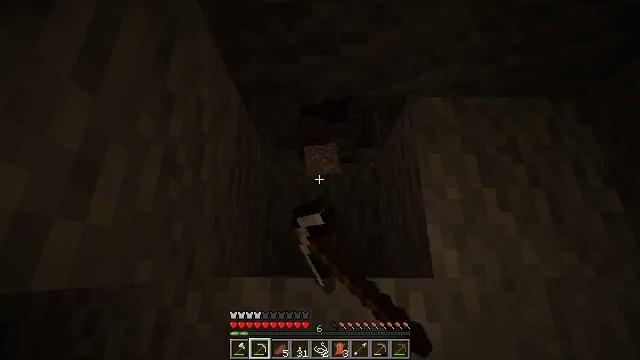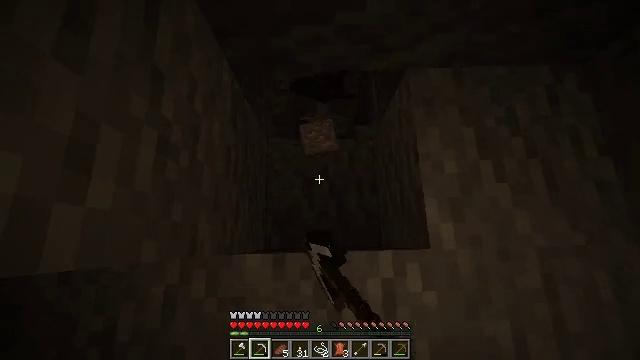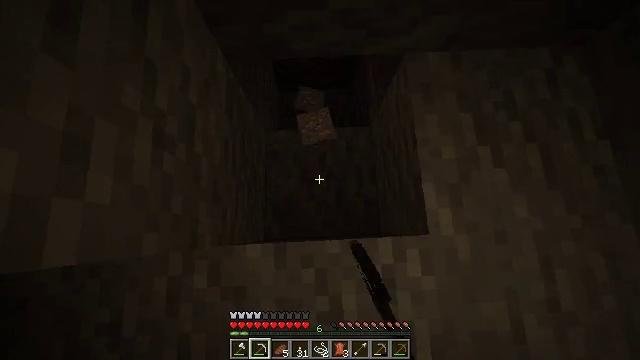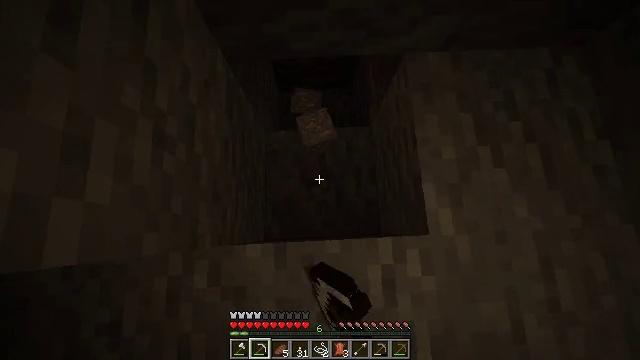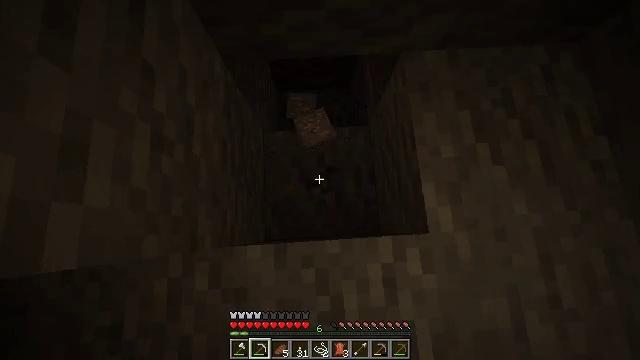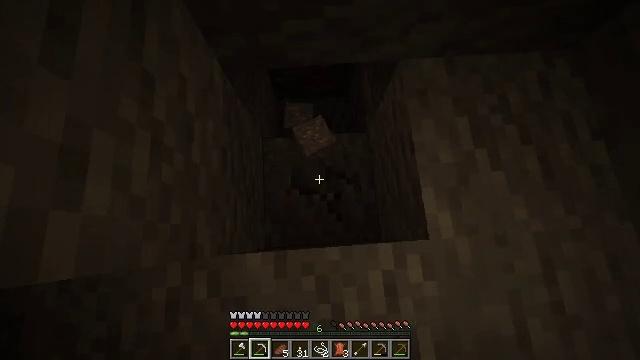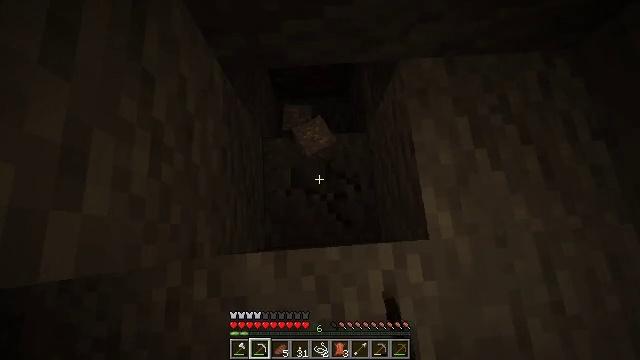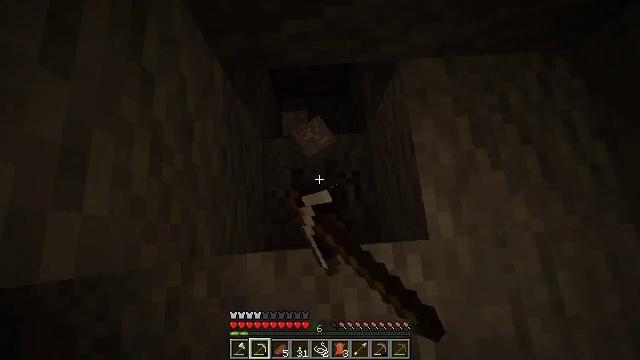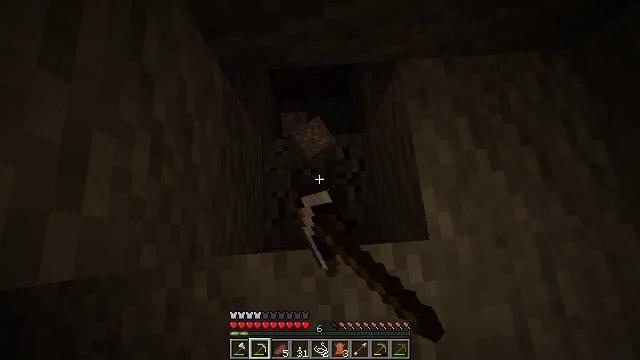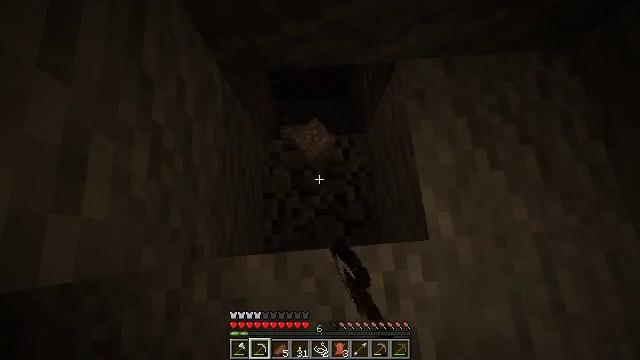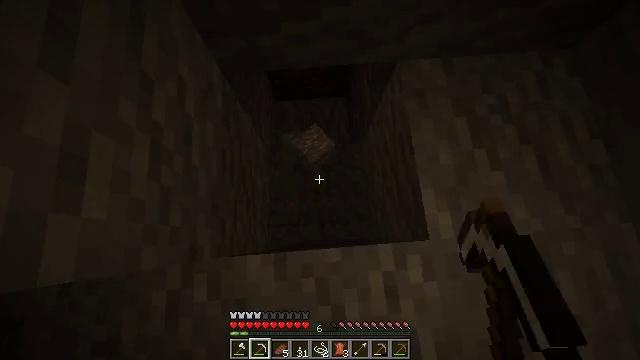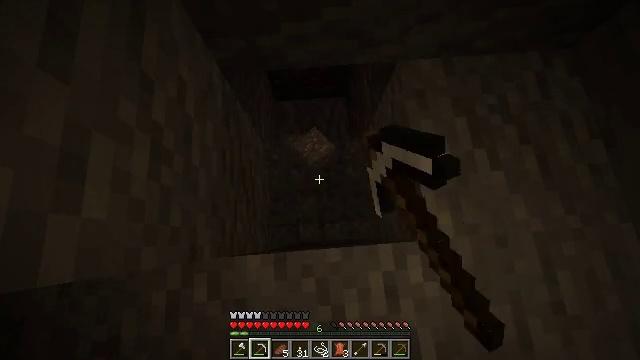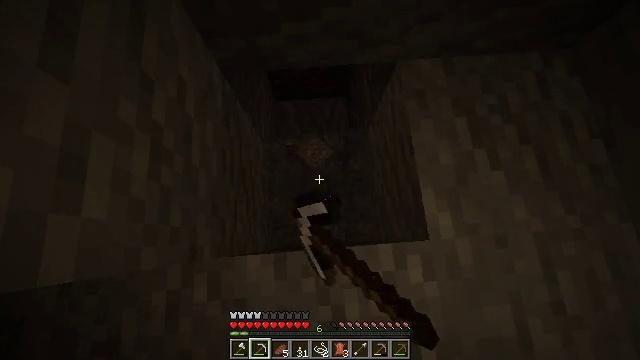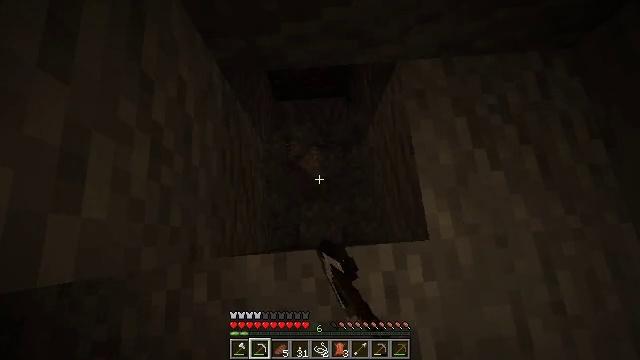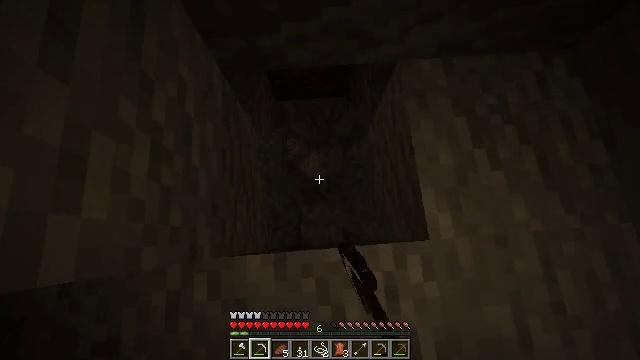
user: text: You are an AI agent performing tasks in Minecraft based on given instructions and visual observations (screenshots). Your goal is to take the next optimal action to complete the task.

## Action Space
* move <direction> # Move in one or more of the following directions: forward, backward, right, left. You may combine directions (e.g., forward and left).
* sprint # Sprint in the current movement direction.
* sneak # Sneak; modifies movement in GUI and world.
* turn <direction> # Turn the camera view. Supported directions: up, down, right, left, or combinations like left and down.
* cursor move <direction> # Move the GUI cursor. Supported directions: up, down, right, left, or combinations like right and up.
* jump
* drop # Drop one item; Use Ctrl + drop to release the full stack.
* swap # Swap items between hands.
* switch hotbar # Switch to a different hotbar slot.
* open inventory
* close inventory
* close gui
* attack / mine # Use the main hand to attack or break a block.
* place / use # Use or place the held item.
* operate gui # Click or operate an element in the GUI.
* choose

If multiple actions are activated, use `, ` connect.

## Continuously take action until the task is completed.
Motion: motion action
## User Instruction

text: Mine the andesite underground.
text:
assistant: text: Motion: sneak, turn right and down, attack / mine
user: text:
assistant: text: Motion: sneak, turn right and down, attack / mine
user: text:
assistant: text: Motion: sneak, attack / mine
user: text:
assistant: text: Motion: sneak, attack / mine
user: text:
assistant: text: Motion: sneak, turn up, attack / mine
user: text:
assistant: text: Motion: sneak, attack / mine
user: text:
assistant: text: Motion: sneak, attack / mine
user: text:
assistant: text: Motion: sneak, attack / mine
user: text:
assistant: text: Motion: sneak, attack / mine
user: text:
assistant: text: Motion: sneak, attack / mine
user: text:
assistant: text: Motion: sneak, attack / mine
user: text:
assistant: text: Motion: sneak, attack / mine
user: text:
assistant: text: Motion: sneak, attack / mine
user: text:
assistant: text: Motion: sneak, attack / mine
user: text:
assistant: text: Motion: sneak, attack / mine